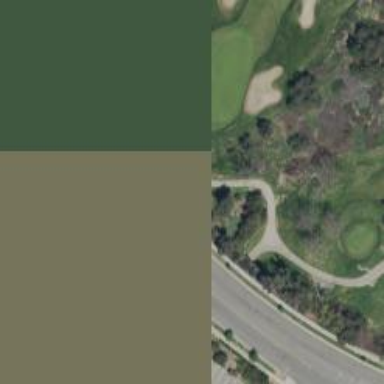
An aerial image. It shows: Service road used as golf cart path.